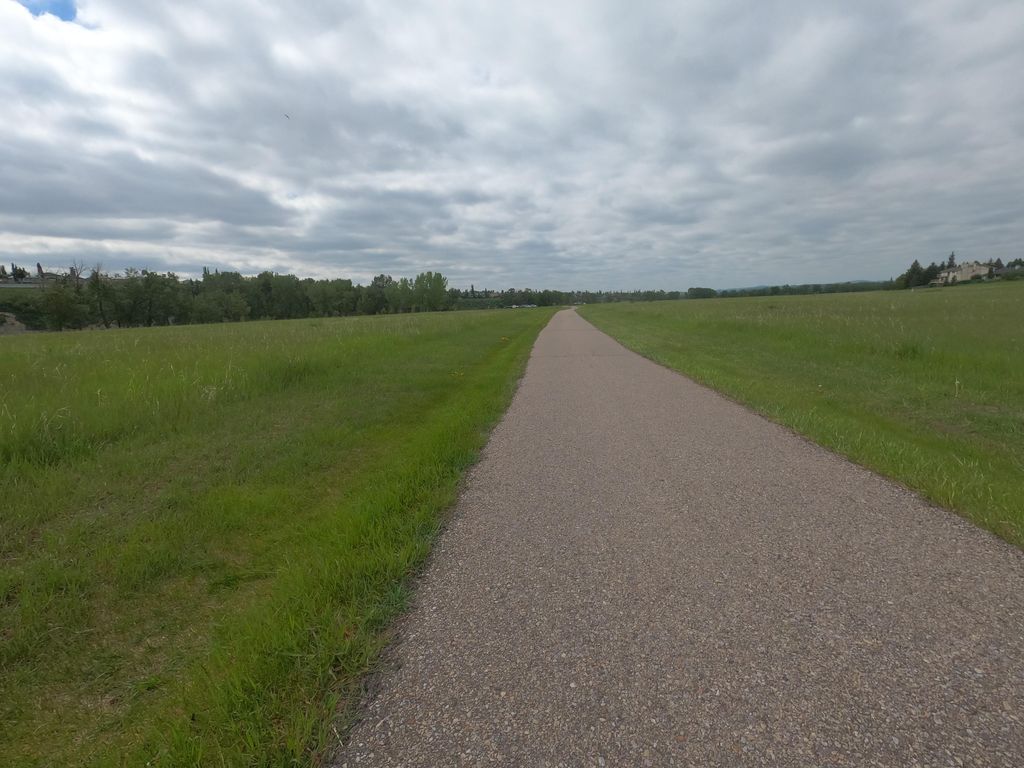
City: calgary